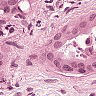
Metastatic tissue present: yes